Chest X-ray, AP view. Patient: 58 years old, sex M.
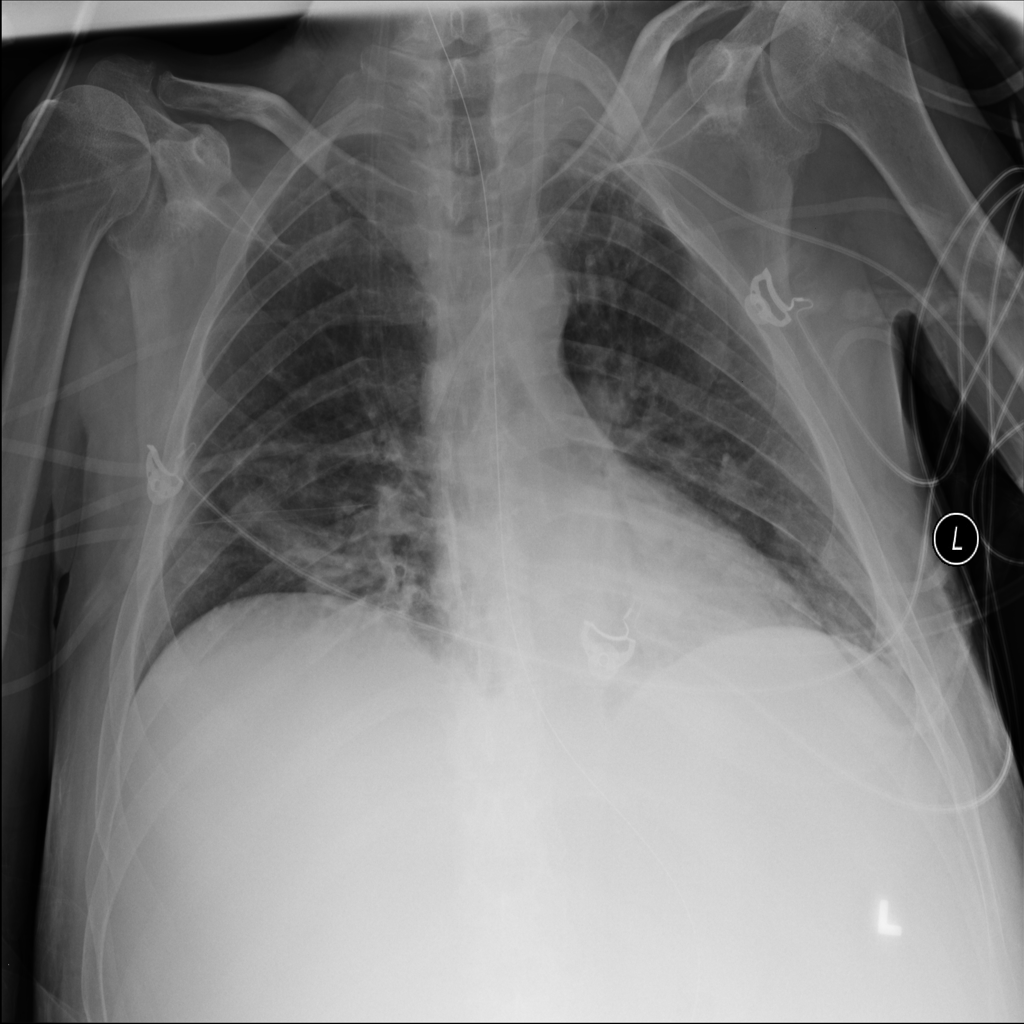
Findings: Atelectasis, Infiltration